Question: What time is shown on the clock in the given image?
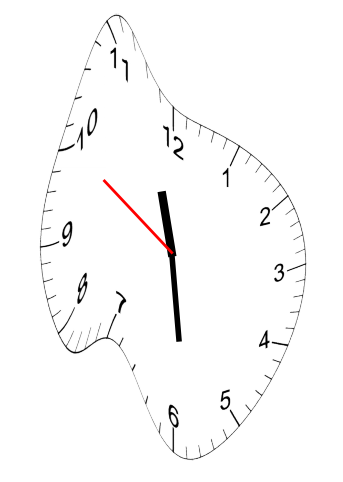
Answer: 11:28:50